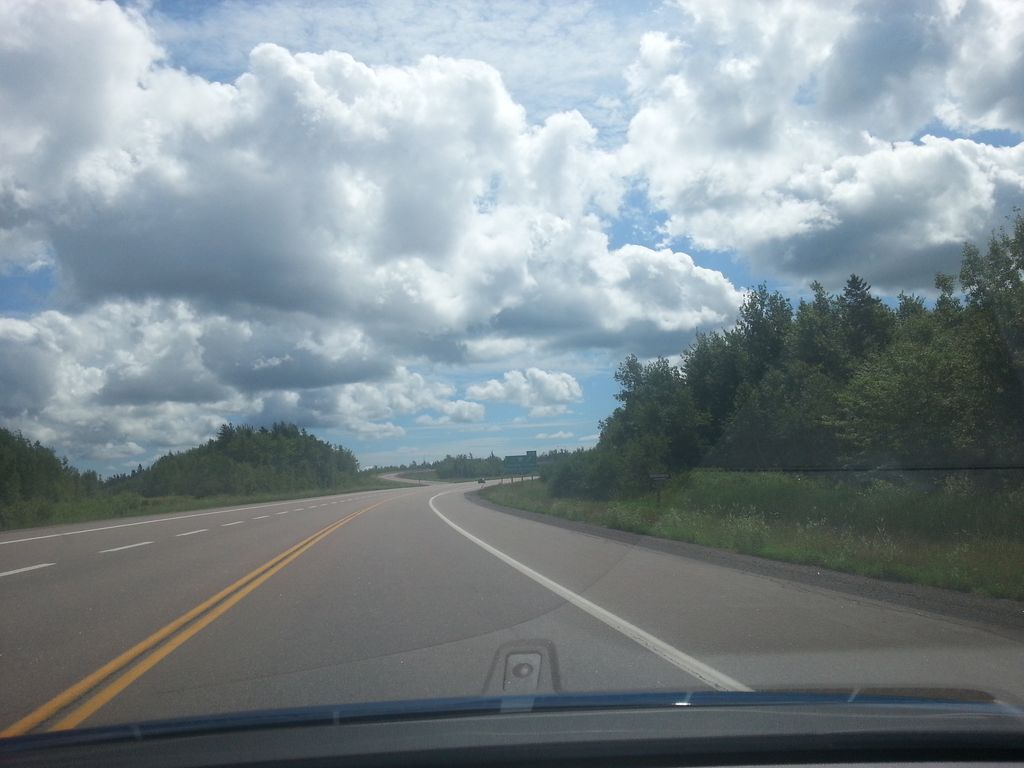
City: charlottetown